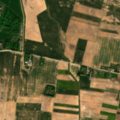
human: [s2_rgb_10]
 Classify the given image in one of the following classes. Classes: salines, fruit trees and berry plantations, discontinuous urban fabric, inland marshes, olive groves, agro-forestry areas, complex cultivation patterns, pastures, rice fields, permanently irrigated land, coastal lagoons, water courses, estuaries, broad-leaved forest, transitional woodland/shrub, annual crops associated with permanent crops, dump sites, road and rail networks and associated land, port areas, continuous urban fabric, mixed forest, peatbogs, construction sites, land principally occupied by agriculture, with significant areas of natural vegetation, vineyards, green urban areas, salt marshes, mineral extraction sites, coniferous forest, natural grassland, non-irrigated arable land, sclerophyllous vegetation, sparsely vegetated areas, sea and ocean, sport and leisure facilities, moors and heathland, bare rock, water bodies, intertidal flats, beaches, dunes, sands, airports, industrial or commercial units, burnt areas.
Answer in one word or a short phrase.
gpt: discontinuous urban fabric, non-irrigated arable land, complex cultivation patterns